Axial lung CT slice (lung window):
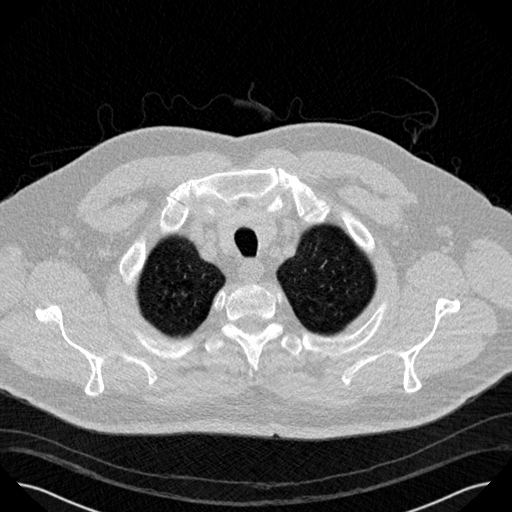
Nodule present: no